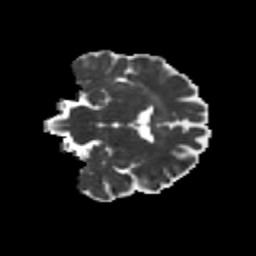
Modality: MD
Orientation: coronal
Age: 36
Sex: male
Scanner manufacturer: siemens
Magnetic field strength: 3 T
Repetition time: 8.6 s
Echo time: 0.095 s